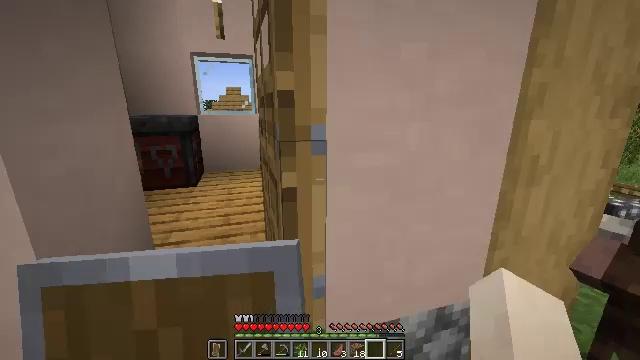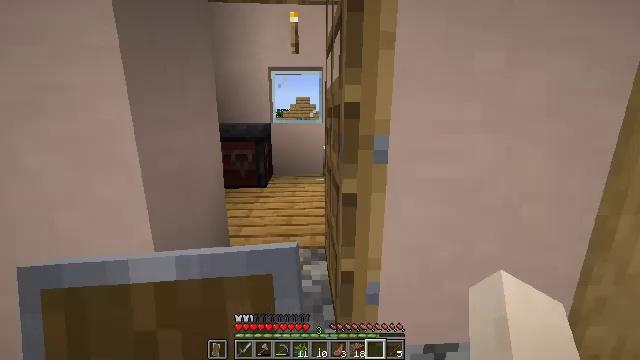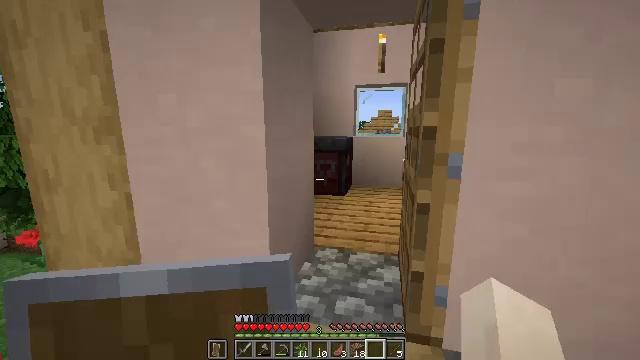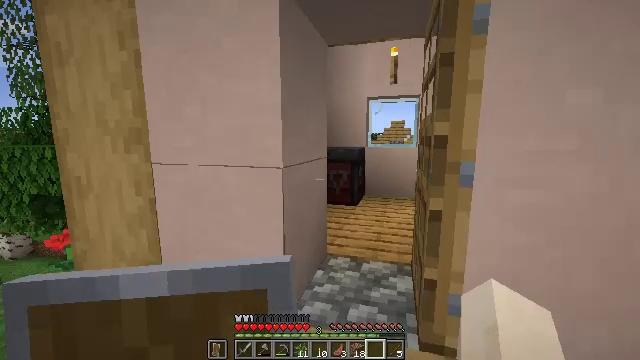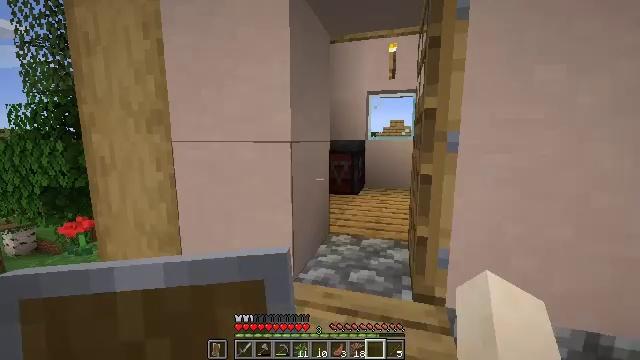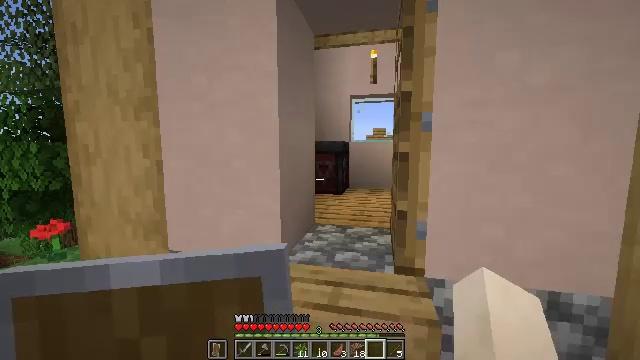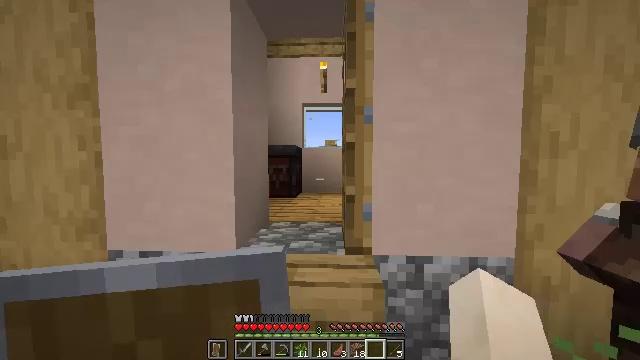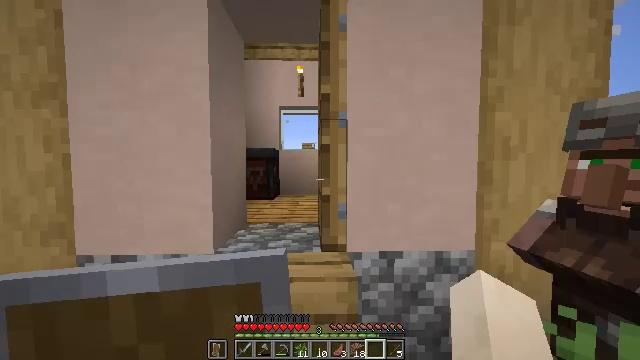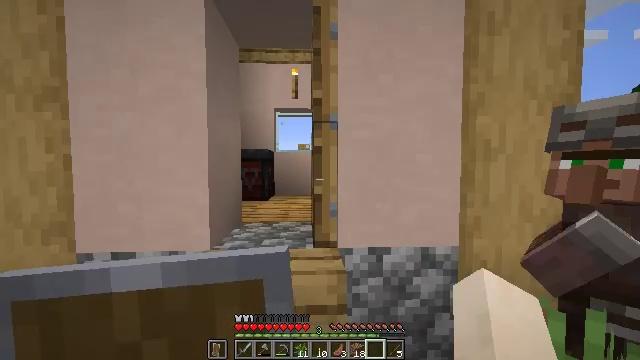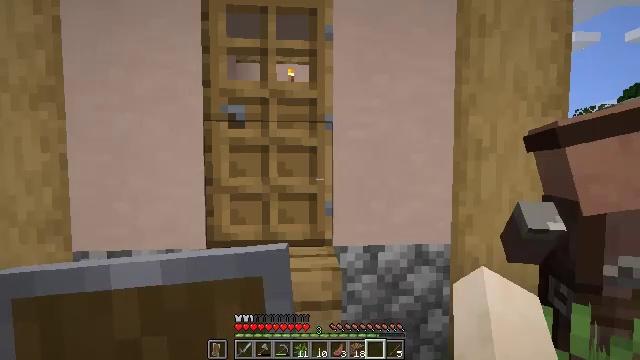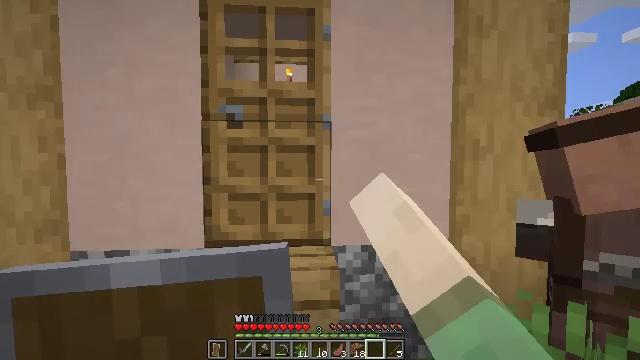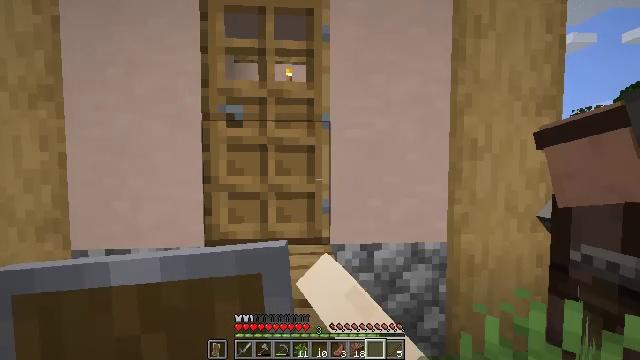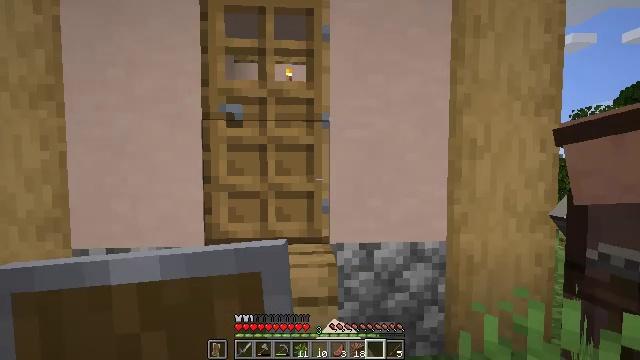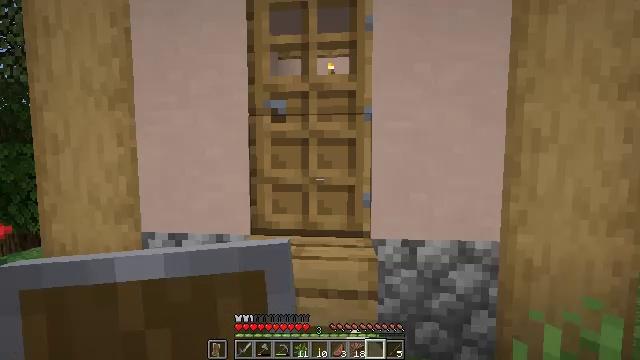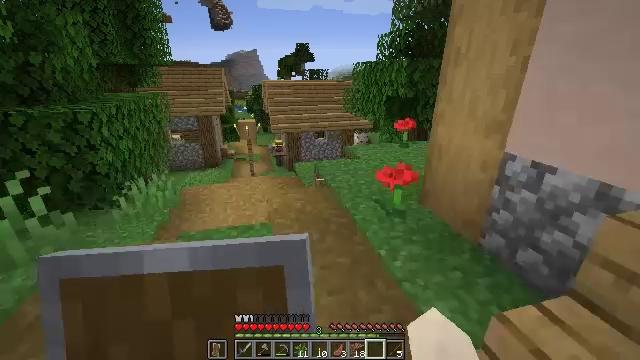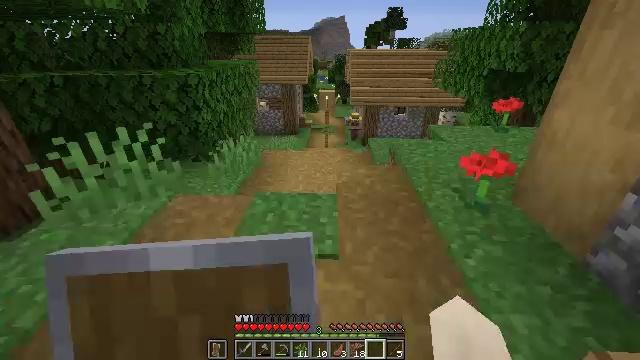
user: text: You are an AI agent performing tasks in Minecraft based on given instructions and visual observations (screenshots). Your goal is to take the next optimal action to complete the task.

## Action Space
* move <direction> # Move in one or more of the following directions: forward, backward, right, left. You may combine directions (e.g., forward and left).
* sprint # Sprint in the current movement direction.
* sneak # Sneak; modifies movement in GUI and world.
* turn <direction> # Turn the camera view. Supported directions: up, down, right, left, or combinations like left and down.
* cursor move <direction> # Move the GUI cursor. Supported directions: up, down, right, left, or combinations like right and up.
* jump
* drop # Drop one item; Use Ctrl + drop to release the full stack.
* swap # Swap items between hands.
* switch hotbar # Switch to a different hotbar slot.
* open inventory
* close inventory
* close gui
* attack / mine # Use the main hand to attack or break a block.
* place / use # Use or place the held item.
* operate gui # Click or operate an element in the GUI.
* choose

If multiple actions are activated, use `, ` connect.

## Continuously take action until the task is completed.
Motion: motion action
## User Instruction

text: Destroy the cauldron to put it in your inventory.
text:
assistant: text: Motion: move back, turn left and up
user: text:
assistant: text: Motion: move back, turn left and up
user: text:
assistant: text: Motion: move back, turn left and up
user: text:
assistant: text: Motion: move back
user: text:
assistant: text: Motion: turn right and up
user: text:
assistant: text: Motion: turn right and up
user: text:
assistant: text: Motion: turn right
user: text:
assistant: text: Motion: turn right
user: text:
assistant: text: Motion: use / place
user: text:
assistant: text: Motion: use / place
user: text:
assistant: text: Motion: use / place
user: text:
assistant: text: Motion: no_op
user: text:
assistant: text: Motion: turn left and down
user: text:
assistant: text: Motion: move forward, turn left and down
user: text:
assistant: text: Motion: move forward, turn left and down
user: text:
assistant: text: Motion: move forward, sprint
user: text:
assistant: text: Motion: move forward, sprint
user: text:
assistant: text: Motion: move forward, sprint
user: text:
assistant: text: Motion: move forward, sprint
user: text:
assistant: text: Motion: move forward, turn right
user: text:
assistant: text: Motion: move forward, turn up
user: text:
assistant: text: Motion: move forward
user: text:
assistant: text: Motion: move forward
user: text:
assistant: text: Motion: move forward
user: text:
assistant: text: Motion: move forward
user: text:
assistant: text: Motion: move forward
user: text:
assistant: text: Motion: move forward
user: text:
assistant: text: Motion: move forward
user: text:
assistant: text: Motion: move forward
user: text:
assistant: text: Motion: move forward